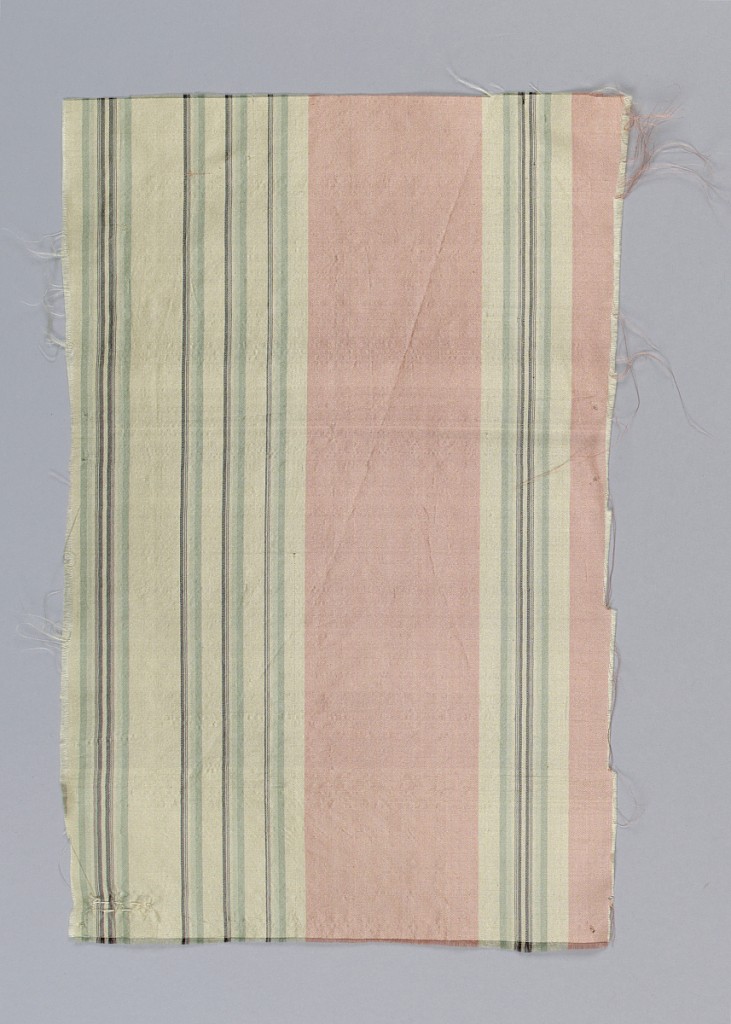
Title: Fragment
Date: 19th century
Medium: silk Technique: plain weave
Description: Lightweight silk in vertical stripes of pink, white, green and black.